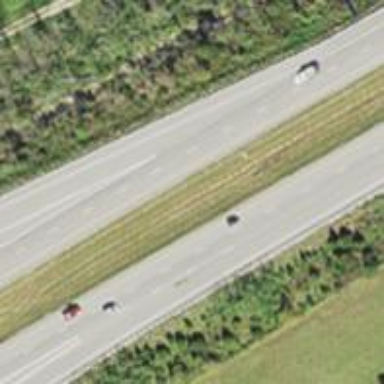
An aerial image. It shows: Motorway.